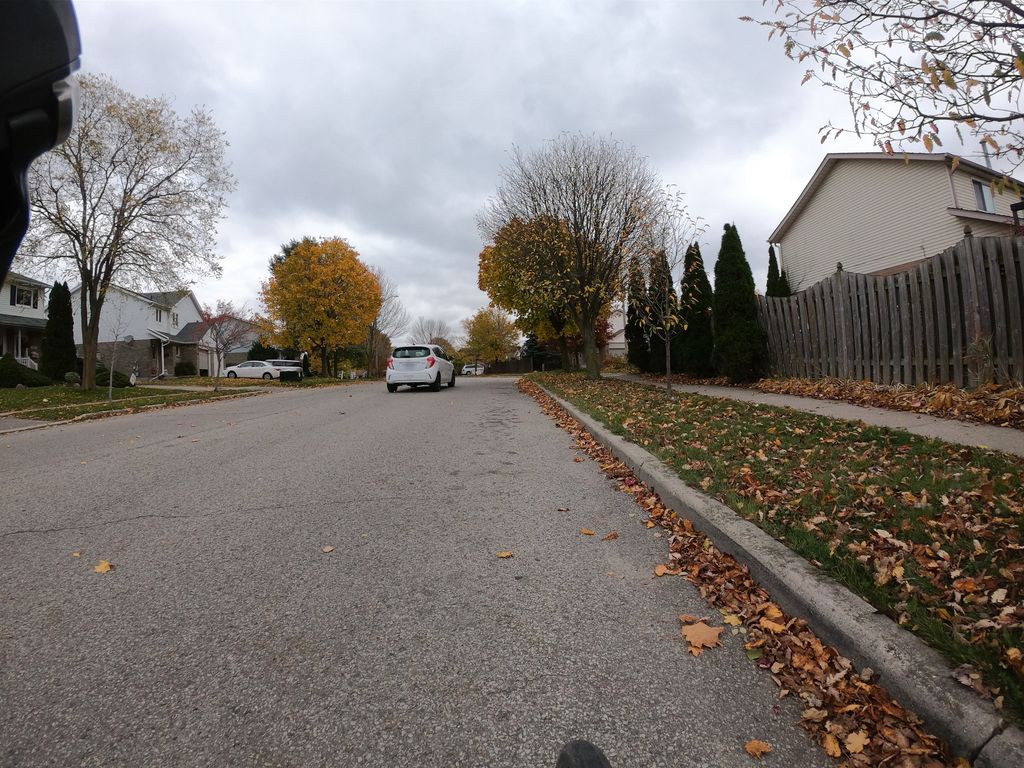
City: kitchener-waterloo